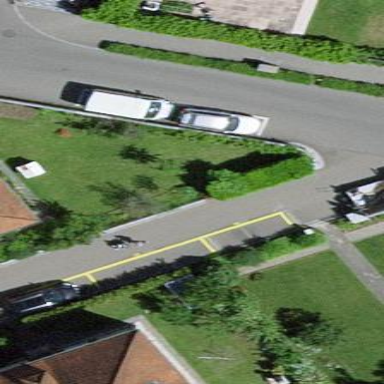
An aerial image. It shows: Garden area designated for leisure land.